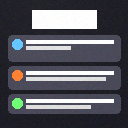
Screen state: on